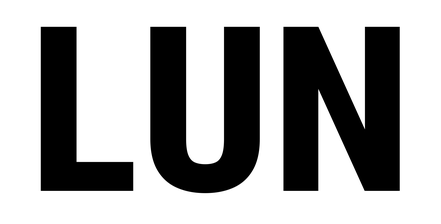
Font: Roboto_Condensed_ExtraBold